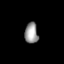
Tissue: lung
Cell type: T cells
Senescence score: 0.559
Nuclear area (px): 271
Mean DAPI intensity: 152.347